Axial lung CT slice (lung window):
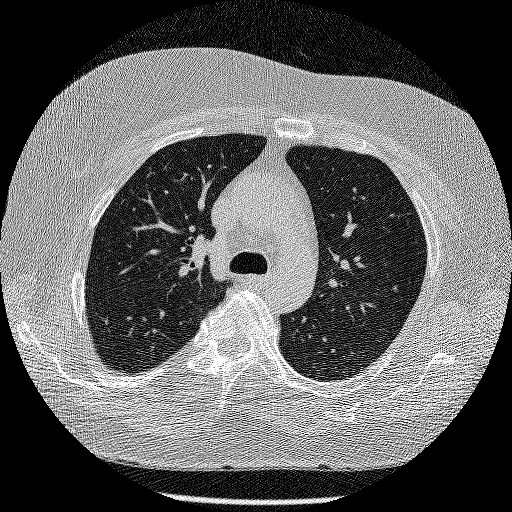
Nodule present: no